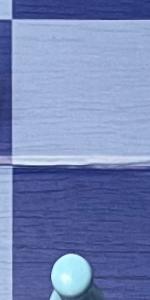
Label: Empty